Interaction volume radius: 10 \u00c5
Interaction volume height: 10 \u00c5
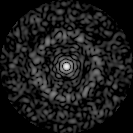
Disorder parameter: 0.8268